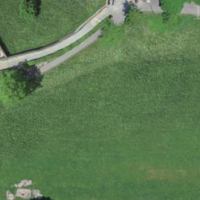
EUNIS habitat code: 52
Species observed at this site:
Milvus milvus
Salvia pratensis